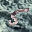
Label: 5